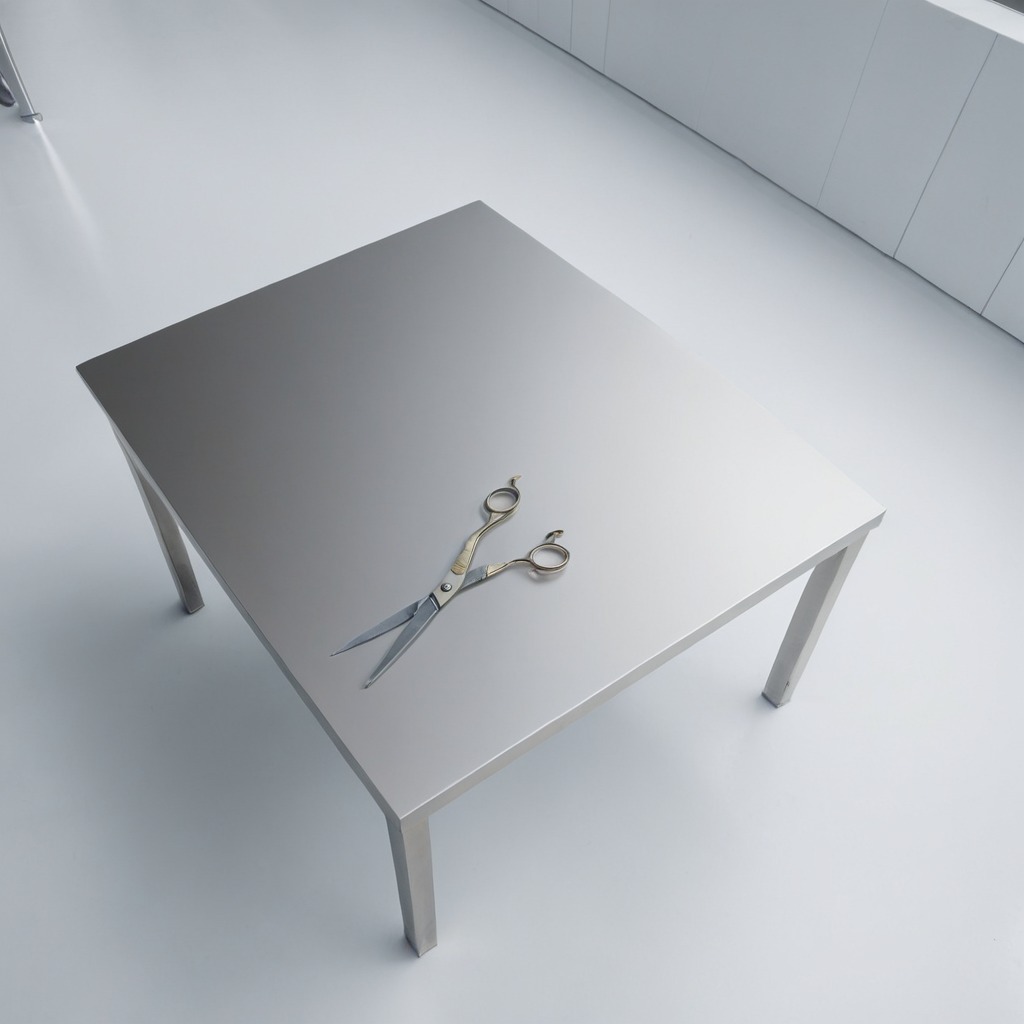
A scissor is lying on a stainless steel table in a high-end prototyping lab.